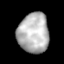
Tissue: lung
Cell type: Epithelial cells
Senescence score: 0.1732
Nuclear area (px): 1207
Mean DAPI intensity: 181.84